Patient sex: F
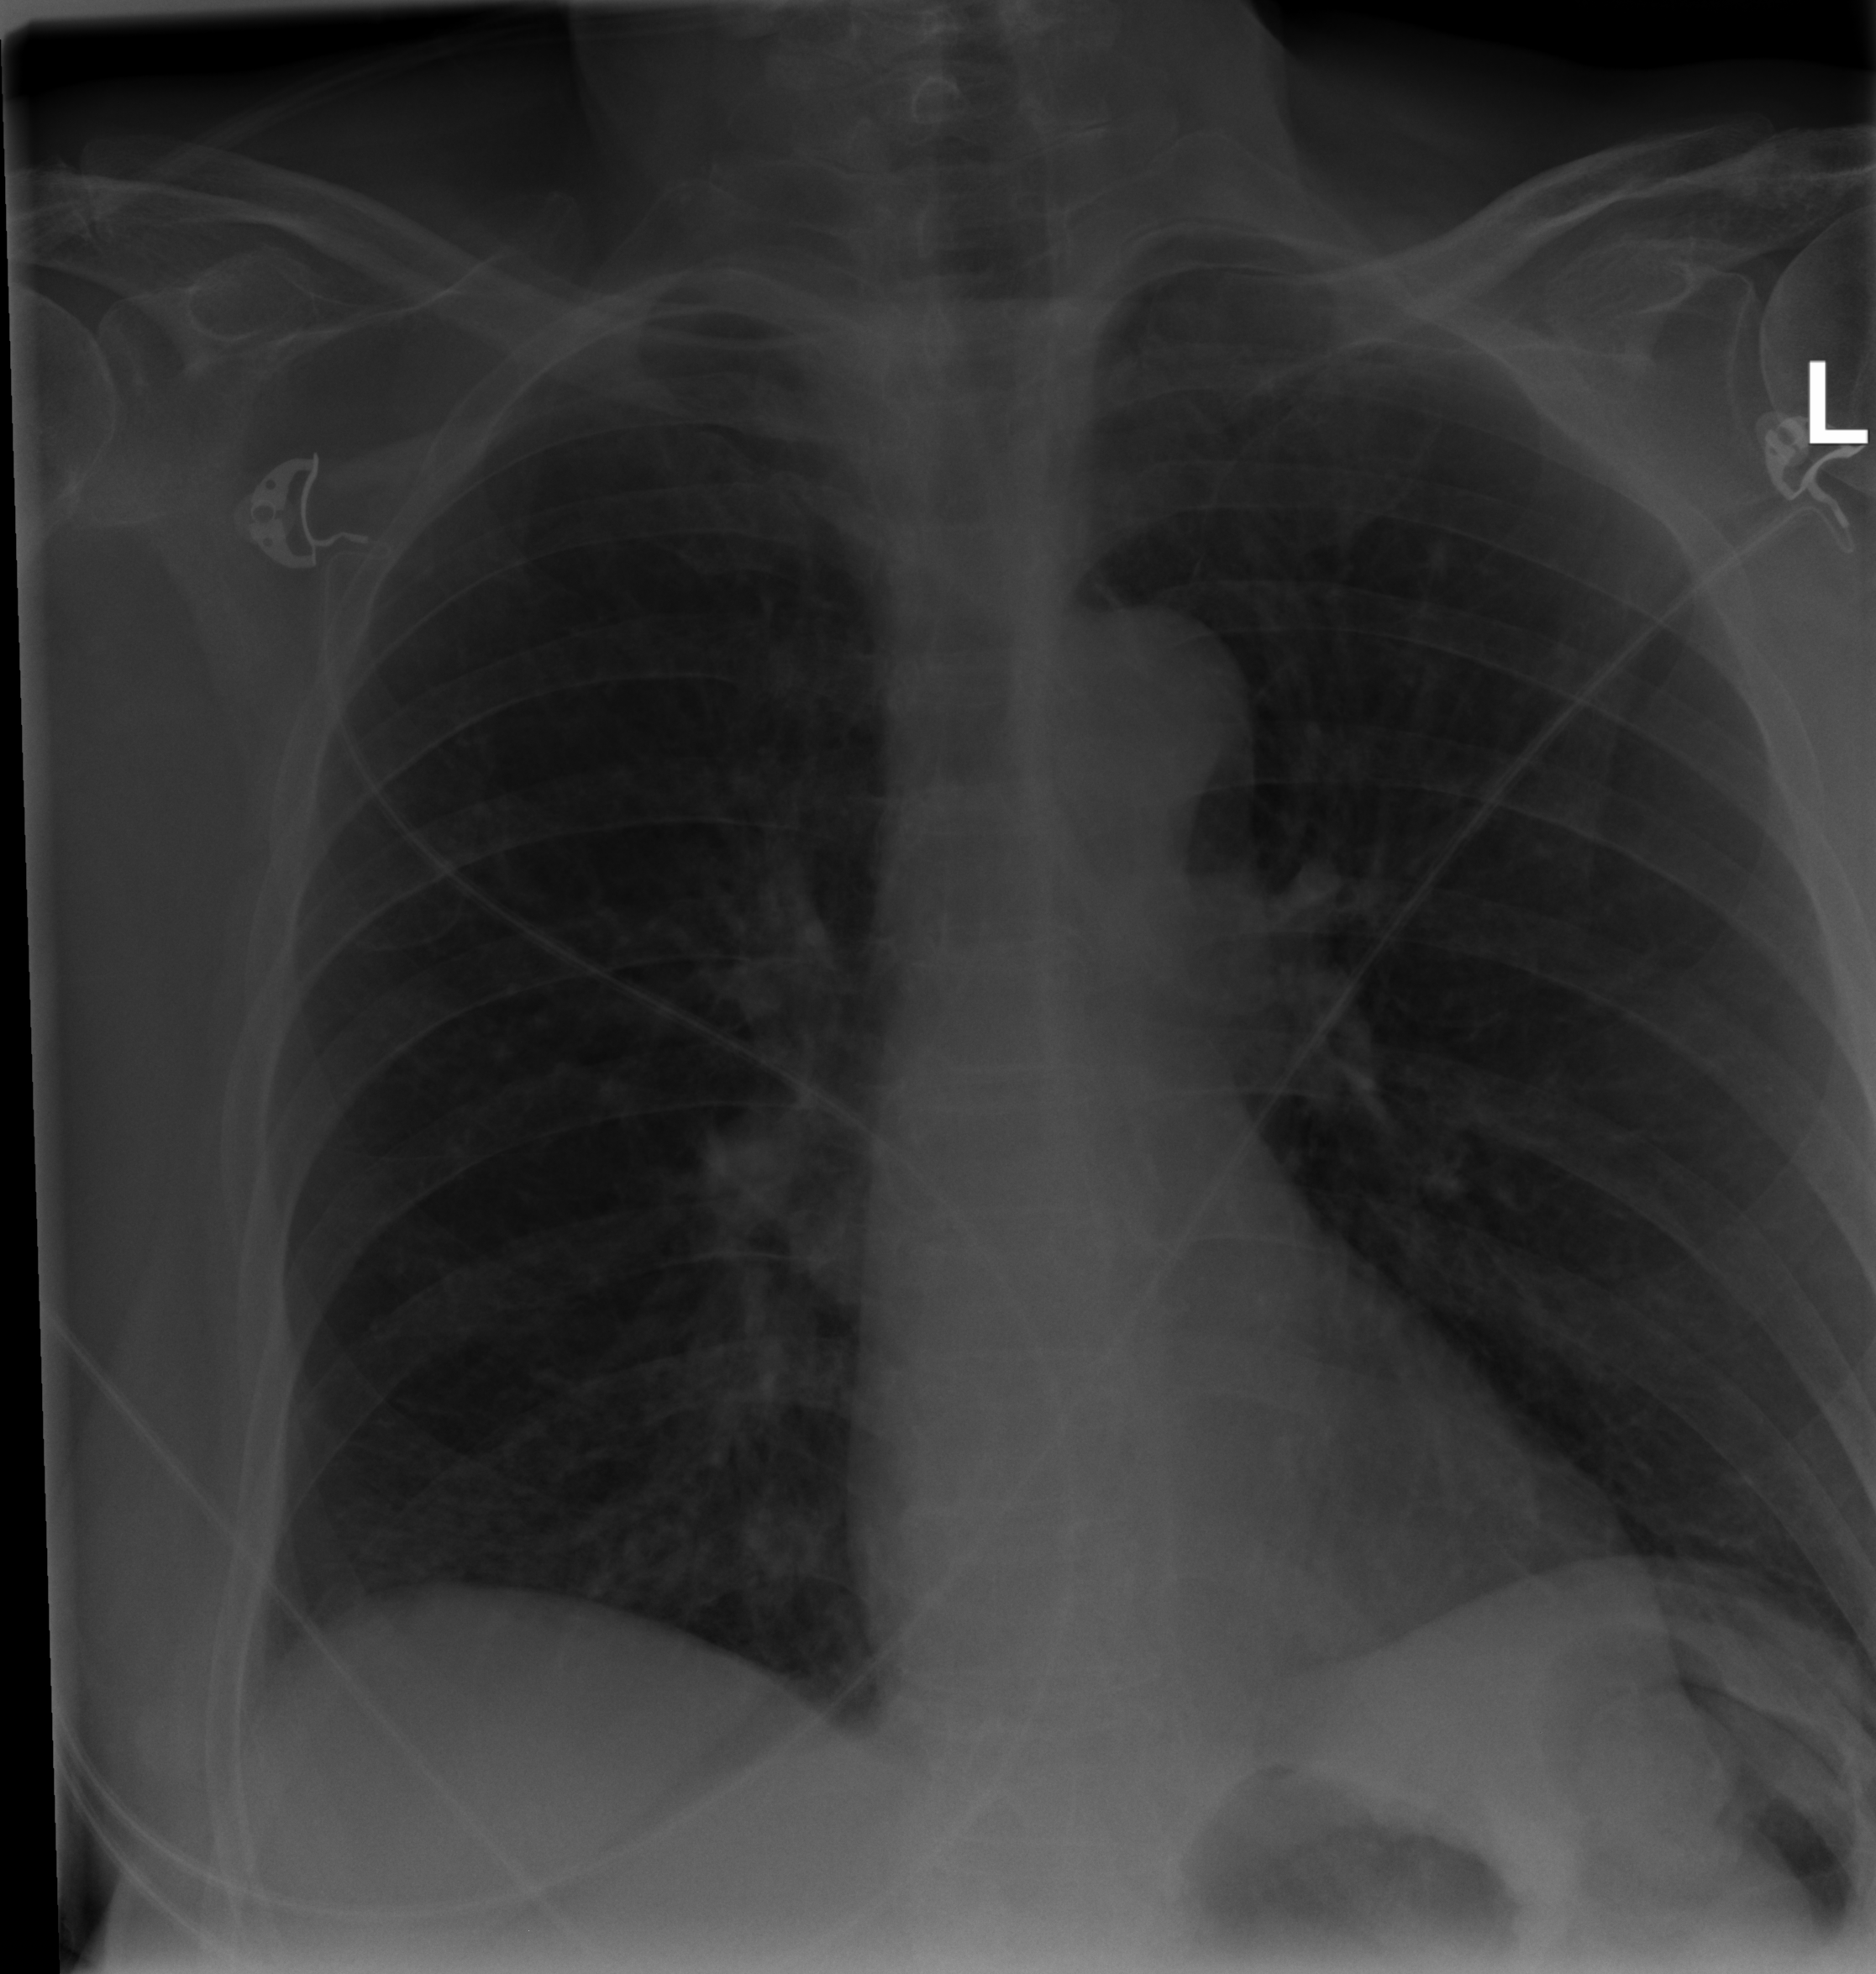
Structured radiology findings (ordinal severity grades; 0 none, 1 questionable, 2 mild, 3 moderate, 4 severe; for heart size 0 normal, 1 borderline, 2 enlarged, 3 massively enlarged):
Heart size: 0
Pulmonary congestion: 0
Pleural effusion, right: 0
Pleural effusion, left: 0
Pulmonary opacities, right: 1
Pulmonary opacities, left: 0
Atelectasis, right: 0
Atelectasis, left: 0